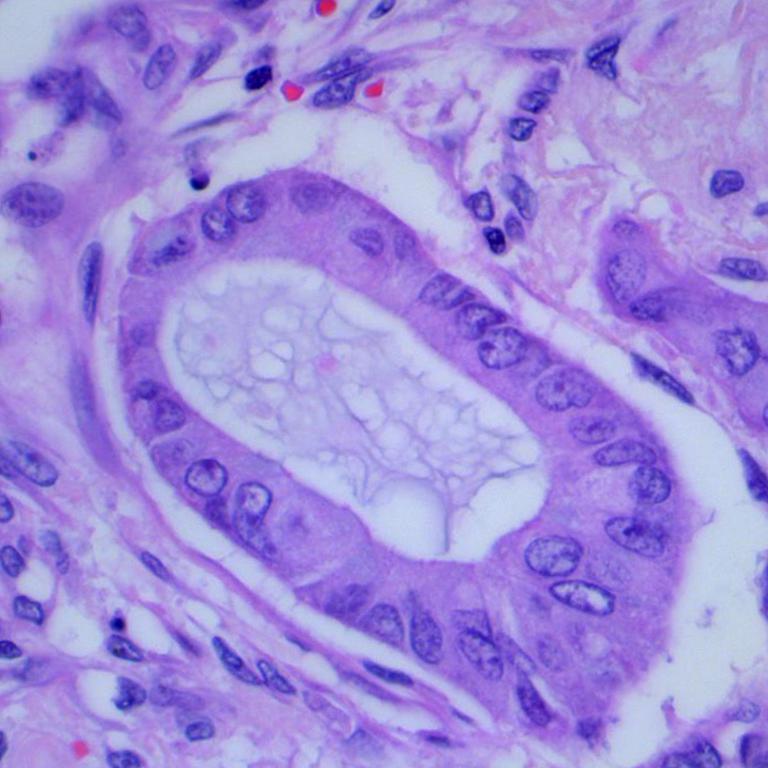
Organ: lung
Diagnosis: adenocarcinomas